Question: Do you know how to create rows like that?

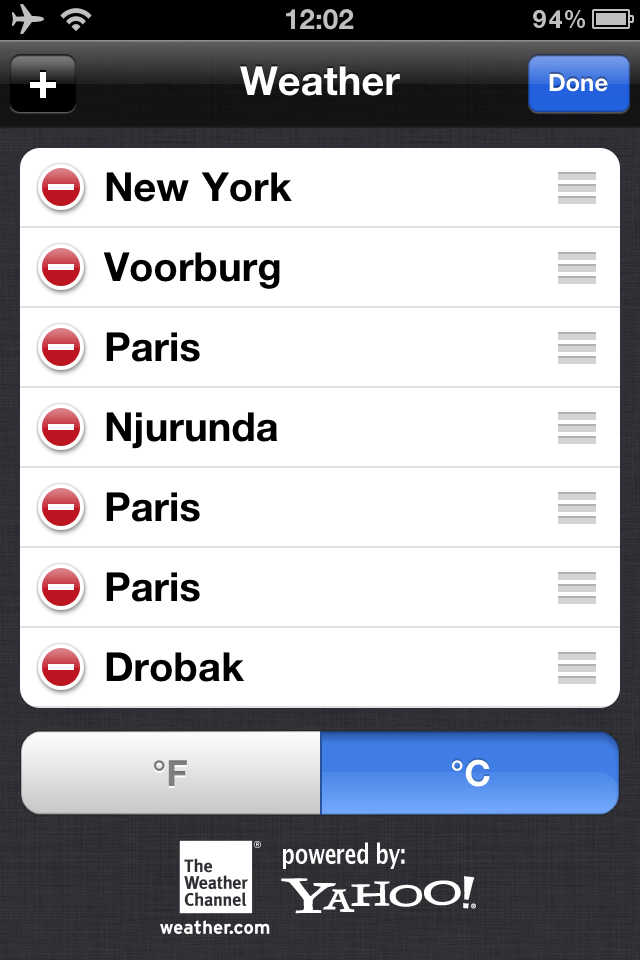
Answer: The delete knobs and move handles are provided by the Cocoa Touch framework, given that you specify in your code that you can edit the table, move cells or delete cells. See the properties of the , and the . Using these framework features you can ensure that the user can access the move and delete features. Cocoa Touch will handle all the user interface for you! :D